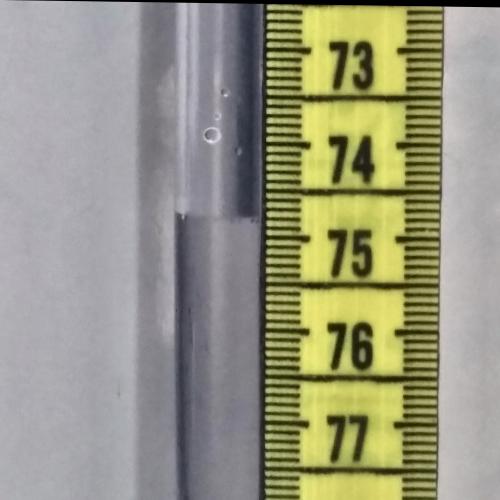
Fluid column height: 74.8 cm